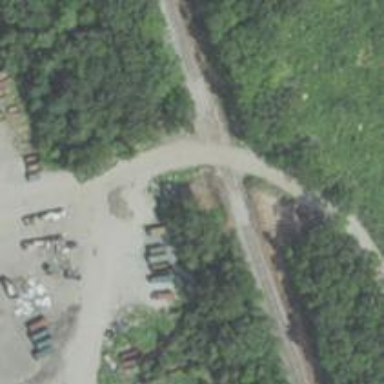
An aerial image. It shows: Railway level crossing.